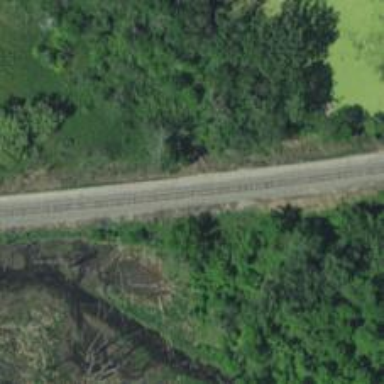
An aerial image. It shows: Railway track.